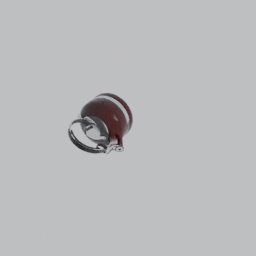
Label: appliances